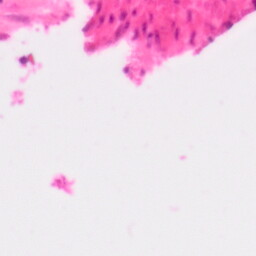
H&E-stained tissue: Colon